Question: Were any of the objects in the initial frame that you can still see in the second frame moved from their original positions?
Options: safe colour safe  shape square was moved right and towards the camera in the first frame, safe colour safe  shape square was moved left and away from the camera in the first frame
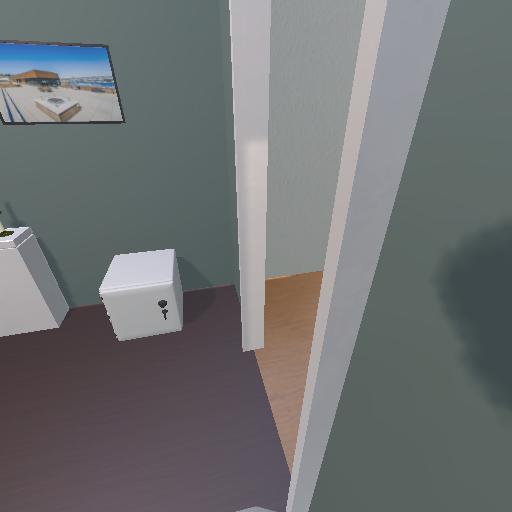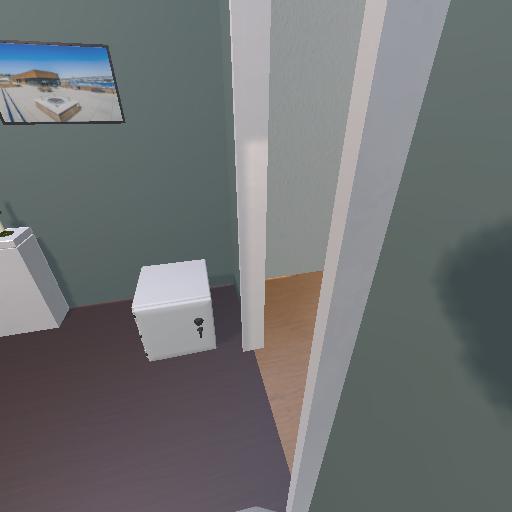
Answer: safe colour safe  shape square was moved right and towards the camera in the first frame